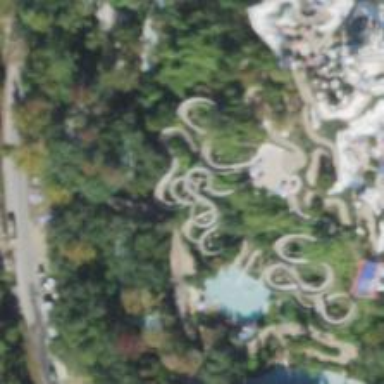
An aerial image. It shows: Water slide attraction.